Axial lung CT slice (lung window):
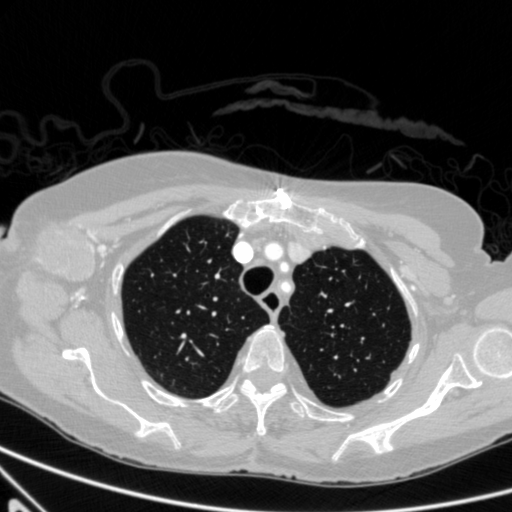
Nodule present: no